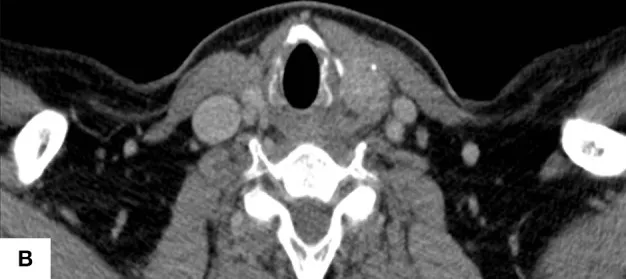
After 6 months. Of neoadjuvant sorafenib therapy.
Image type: radiology (ct)